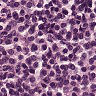
Metastatic tissue present: no